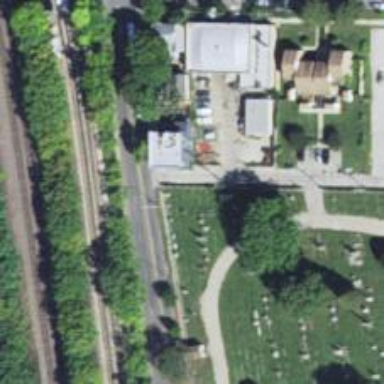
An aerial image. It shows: Sector in the cemetery.